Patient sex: M
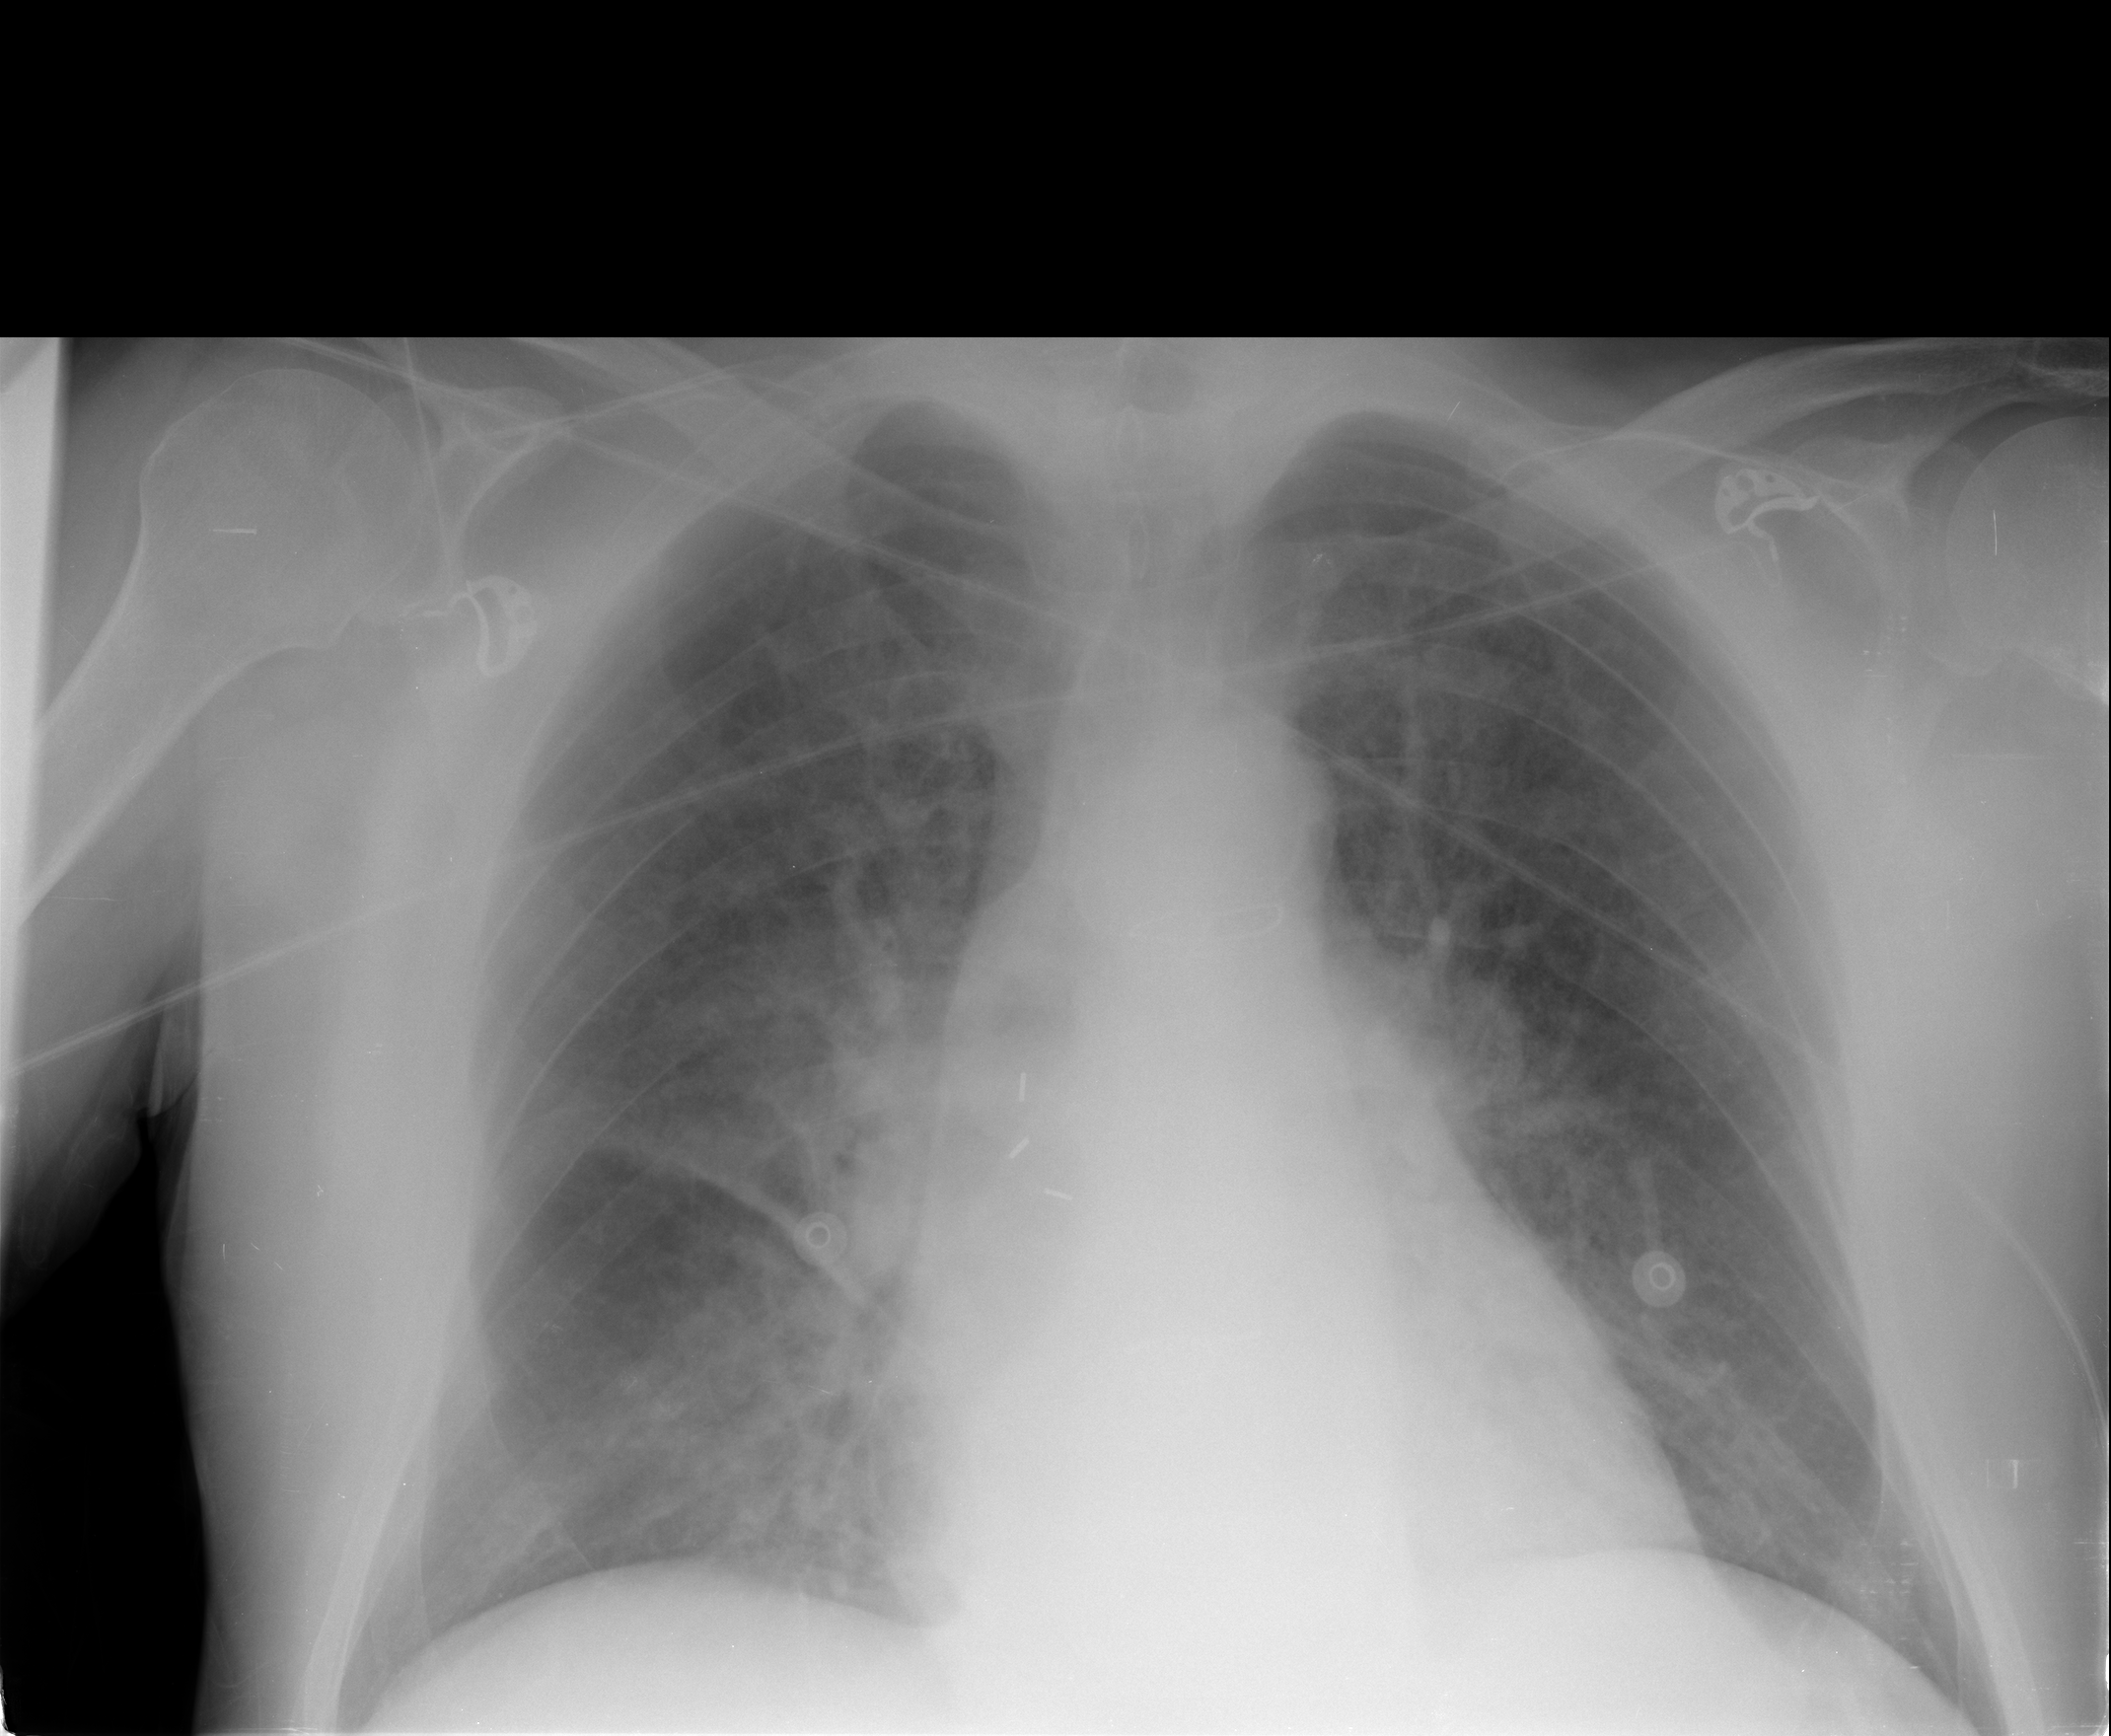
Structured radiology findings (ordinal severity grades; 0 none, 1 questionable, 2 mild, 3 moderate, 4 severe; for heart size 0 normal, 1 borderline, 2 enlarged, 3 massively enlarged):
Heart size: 1
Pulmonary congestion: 2
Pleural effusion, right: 0
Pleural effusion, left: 0
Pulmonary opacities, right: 2
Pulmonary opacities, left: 0
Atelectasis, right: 2
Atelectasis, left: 0